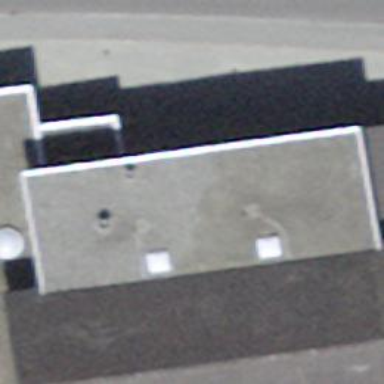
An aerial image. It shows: Building.